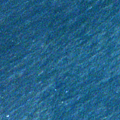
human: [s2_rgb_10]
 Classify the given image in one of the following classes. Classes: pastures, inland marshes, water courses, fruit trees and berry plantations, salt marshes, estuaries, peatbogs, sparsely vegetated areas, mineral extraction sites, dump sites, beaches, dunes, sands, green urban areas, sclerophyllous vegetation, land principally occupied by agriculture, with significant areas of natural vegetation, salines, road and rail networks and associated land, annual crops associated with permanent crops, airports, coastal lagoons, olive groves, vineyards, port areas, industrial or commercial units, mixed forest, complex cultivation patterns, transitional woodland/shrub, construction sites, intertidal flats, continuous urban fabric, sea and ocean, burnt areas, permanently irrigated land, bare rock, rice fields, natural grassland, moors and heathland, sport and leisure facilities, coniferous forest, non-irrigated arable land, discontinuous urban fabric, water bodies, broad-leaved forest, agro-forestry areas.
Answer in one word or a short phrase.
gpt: sea and ocean